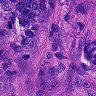
Metastatic tissue present: yes